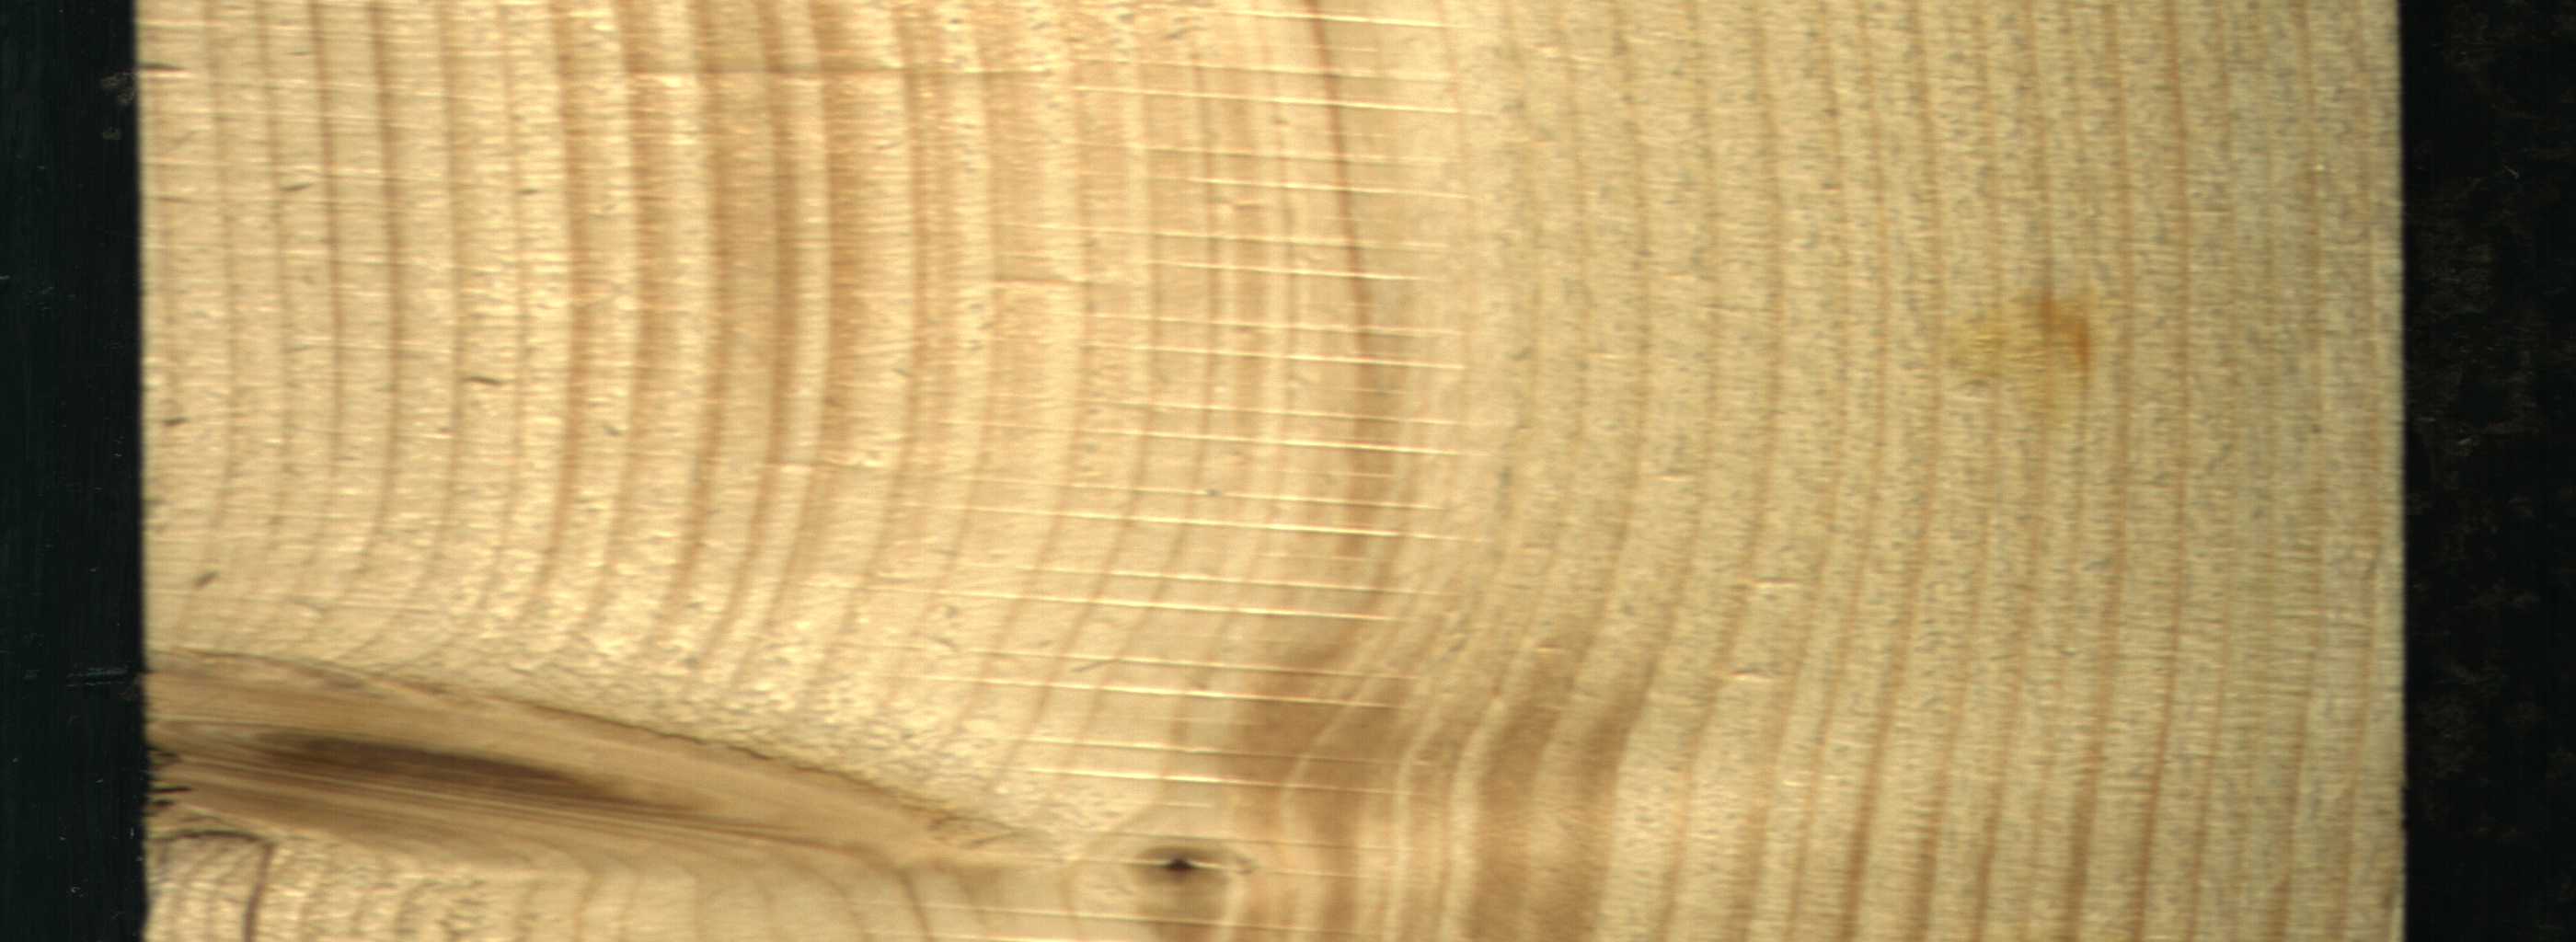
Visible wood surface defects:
Live_Knot
Live_Knot